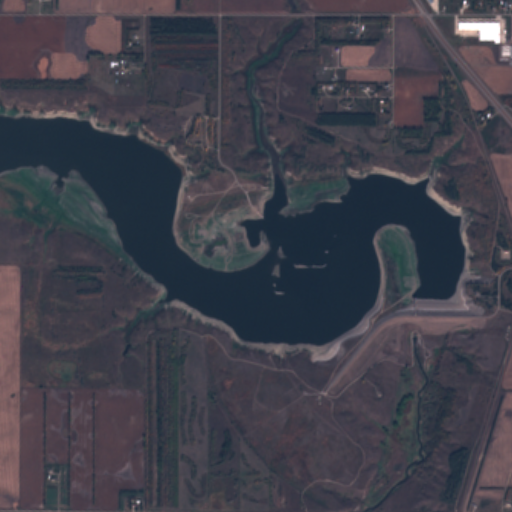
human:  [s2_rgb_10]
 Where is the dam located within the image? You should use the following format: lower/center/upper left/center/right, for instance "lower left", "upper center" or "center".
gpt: The dam is located in the center right of the image.
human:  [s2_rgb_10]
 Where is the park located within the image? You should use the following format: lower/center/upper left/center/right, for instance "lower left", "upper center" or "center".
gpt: The park is located in the lower center of the image.
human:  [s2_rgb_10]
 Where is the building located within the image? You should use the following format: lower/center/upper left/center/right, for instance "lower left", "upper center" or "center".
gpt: The building is located in the lower right of the image.
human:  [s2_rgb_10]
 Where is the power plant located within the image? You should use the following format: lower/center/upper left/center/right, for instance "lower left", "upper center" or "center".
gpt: There is no power plant in the image.